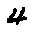
Label: 4